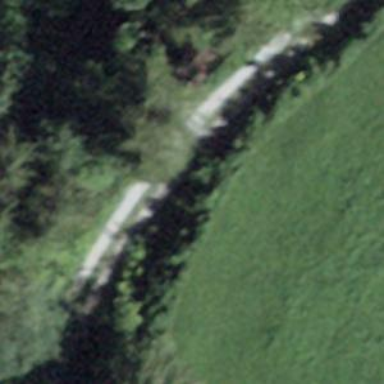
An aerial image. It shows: Well-maintained track road with grade 1 tracktype.